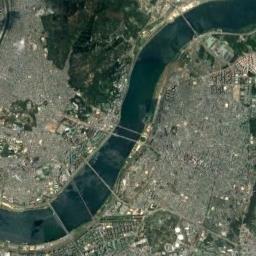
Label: river